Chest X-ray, PA view. Patient: 26 years old, sex F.
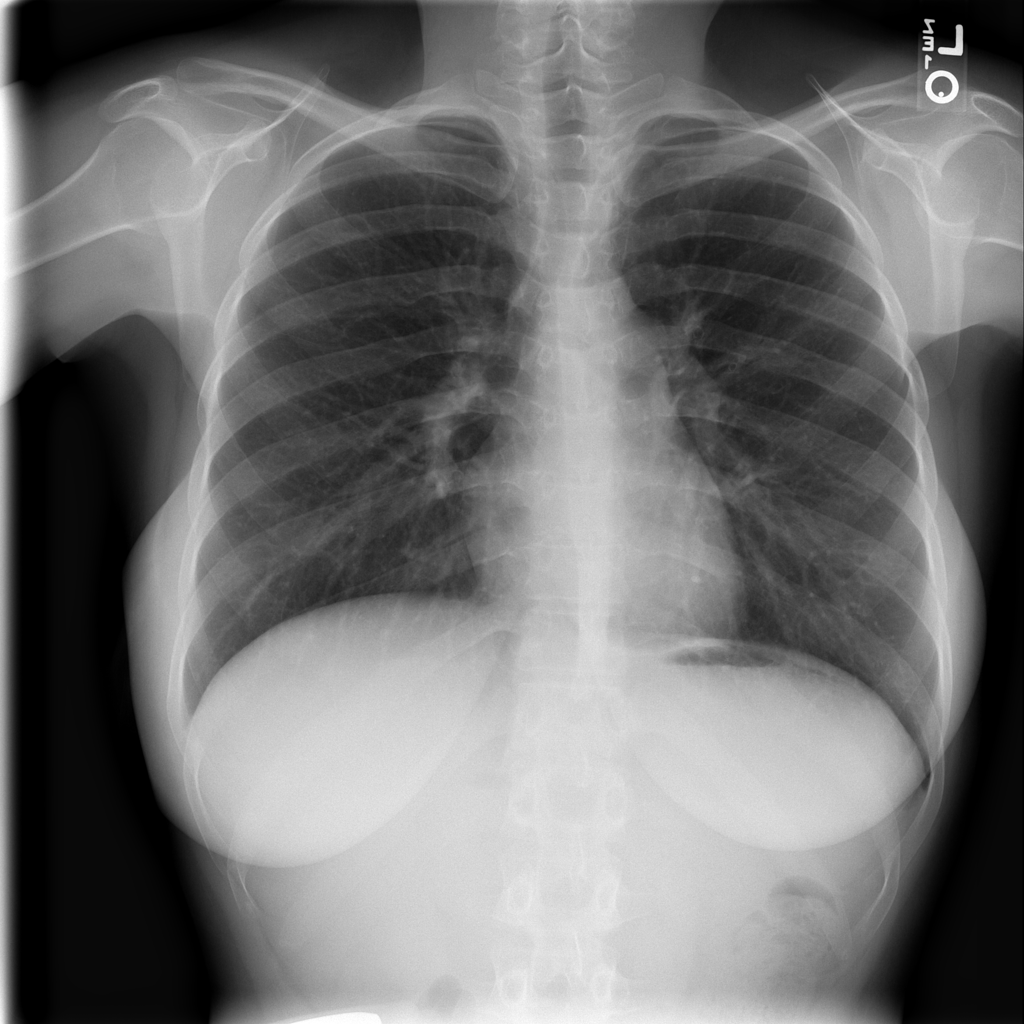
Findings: No Finding